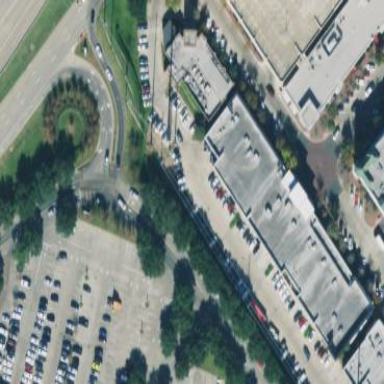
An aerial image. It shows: Retail building.